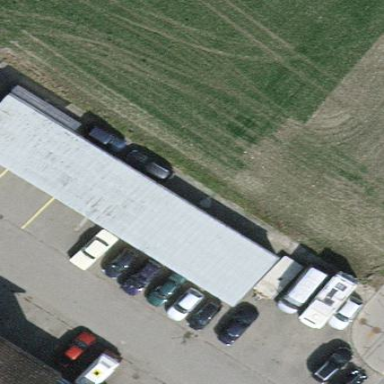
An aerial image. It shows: Flat-roofed building.